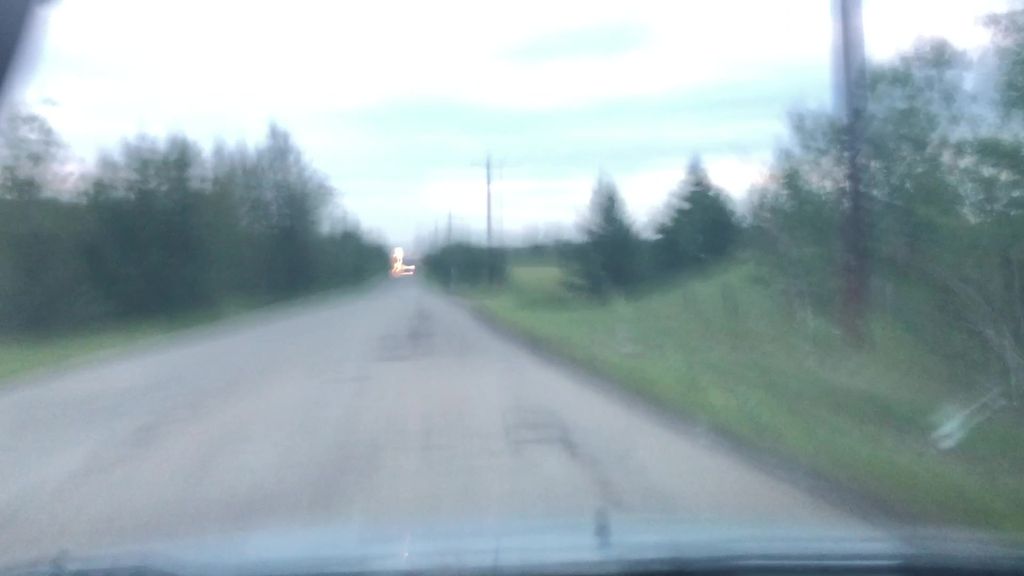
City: edmonton